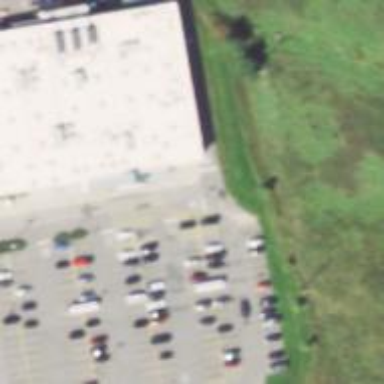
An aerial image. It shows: Retail building housing supermarket.